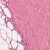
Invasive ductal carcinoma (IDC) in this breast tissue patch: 0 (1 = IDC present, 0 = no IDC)